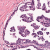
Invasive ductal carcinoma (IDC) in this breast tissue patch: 1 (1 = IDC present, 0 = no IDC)